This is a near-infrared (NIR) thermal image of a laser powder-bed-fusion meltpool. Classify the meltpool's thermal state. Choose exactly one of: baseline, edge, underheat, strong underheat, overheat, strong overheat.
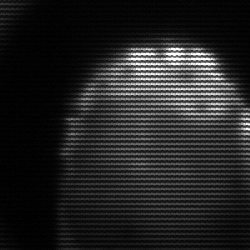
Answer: edge